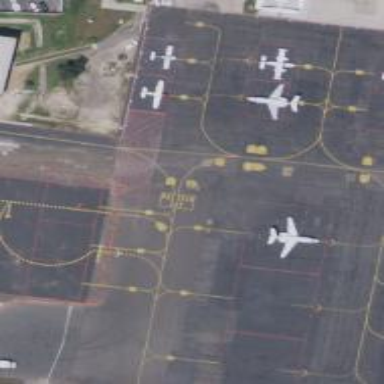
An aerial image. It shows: View of taxiway at the airport.